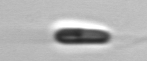
Label: Chrysochromulina